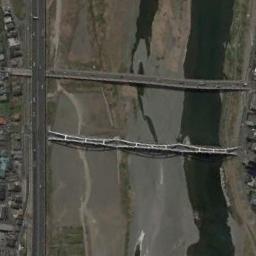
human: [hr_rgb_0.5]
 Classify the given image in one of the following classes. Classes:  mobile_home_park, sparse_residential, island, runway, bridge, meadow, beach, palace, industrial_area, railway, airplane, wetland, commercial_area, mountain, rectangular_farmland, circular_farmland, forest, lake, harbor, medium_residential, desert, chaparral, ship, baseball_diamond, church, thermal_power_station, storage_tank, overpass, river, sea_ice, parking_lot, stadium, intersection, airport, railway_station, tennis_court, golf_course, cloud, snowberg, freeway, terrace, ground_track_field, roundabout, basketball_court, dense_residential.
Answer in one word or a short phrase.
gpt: bridge